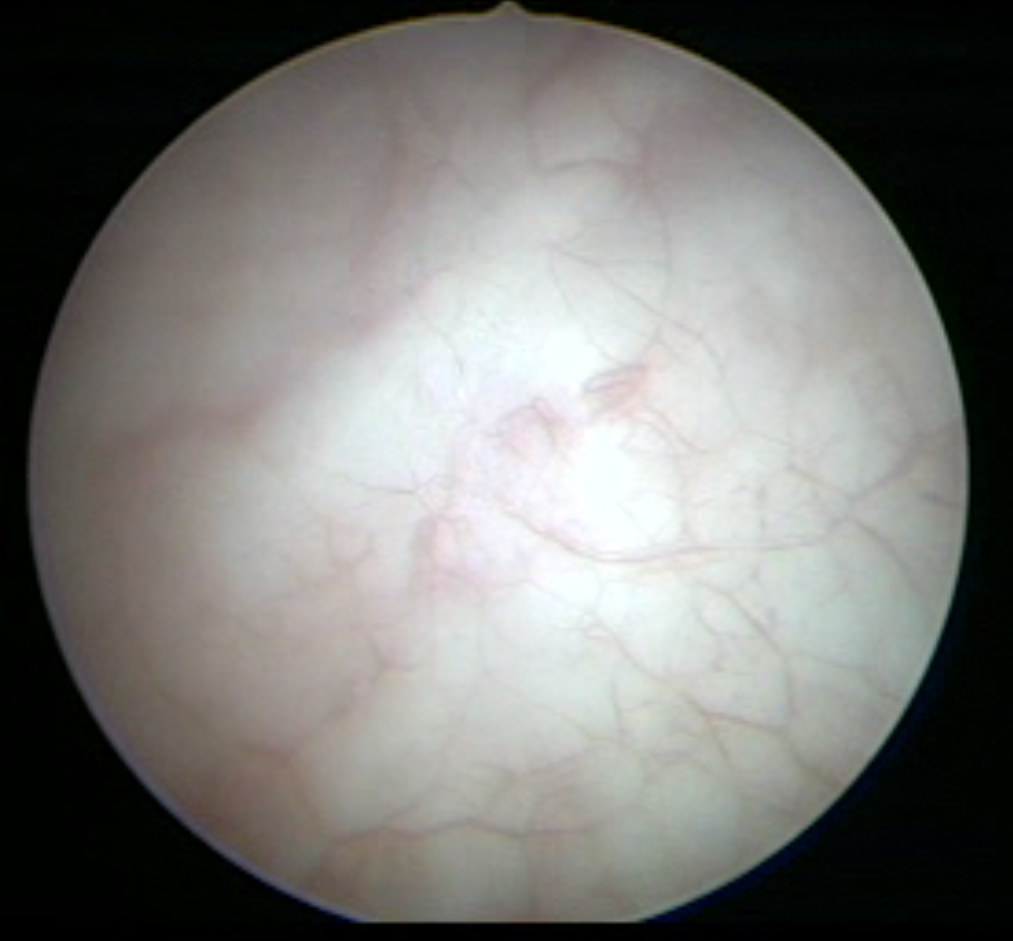
Modality: WLC
Class: Normal mucosa
Lesion: L0
Bladder cancer association: No